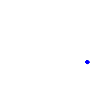
Particle: kaon